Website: apple
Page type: customer-info-address
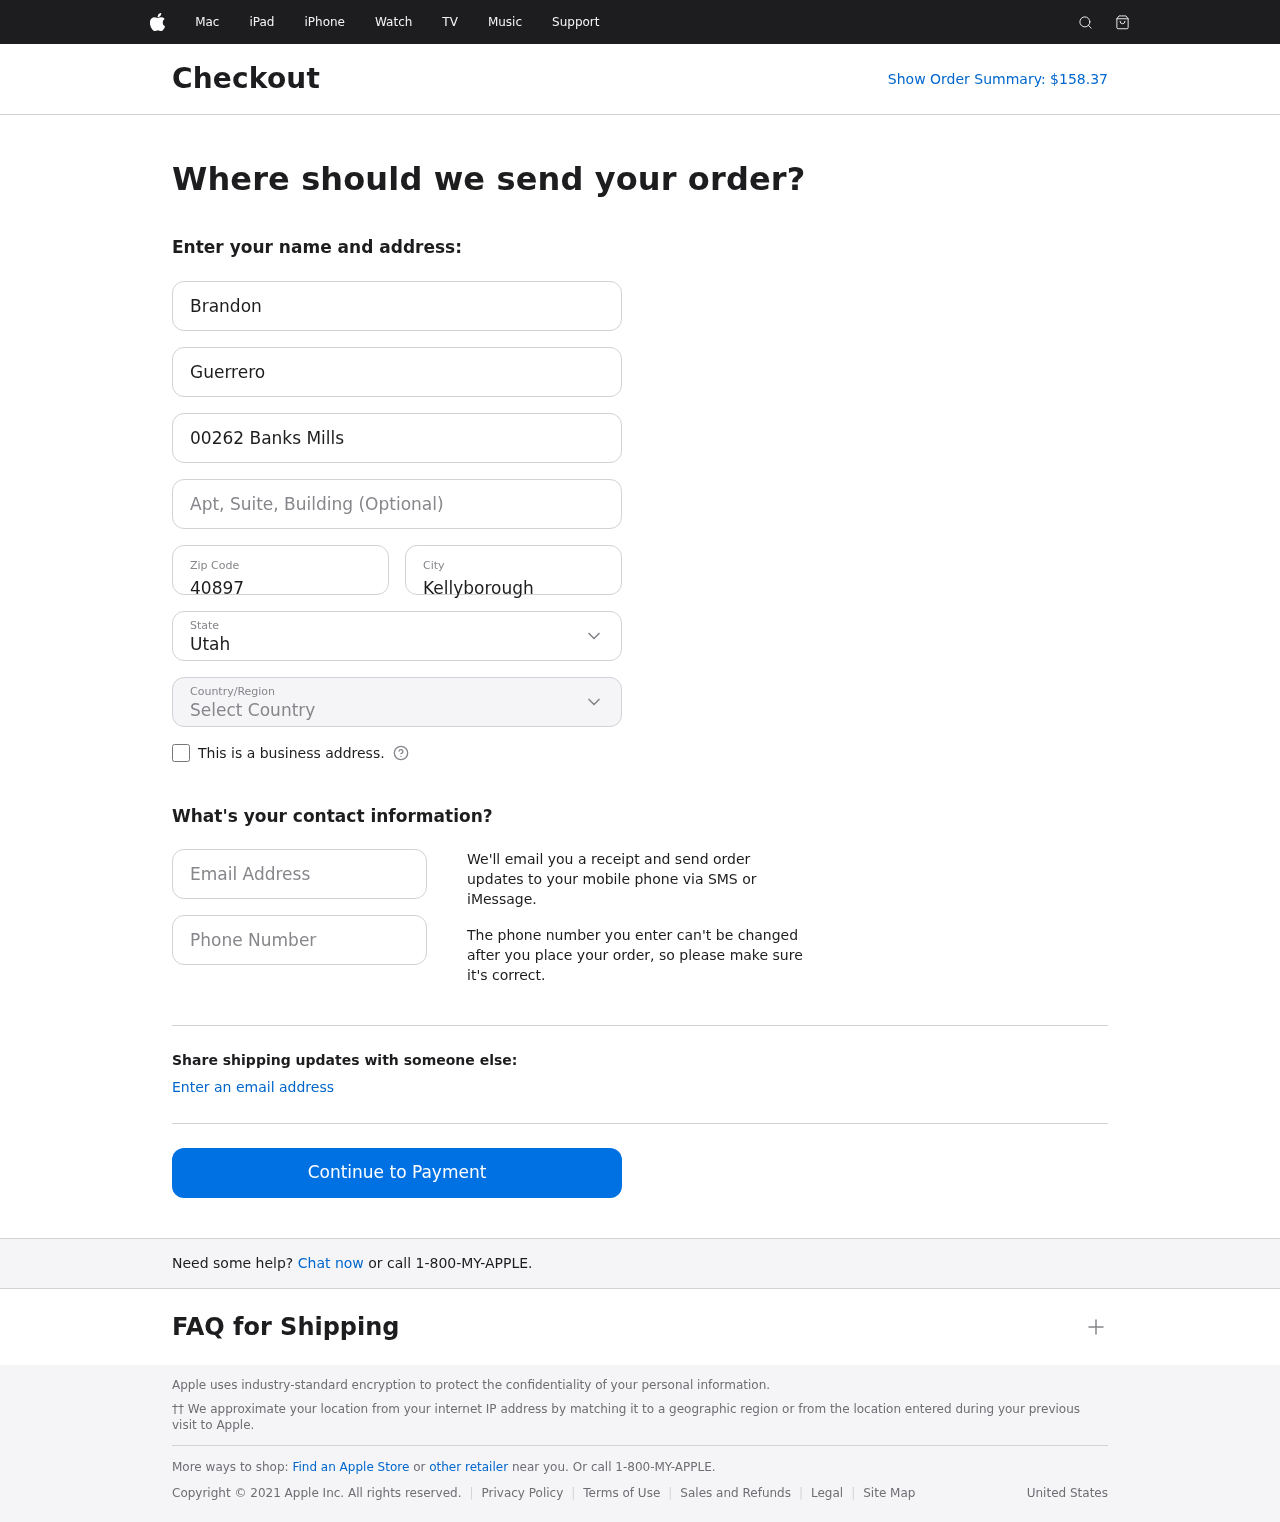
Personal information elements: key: PII_CITY
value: Kellyborough
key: PII_COUNTRY
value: United States
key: PII_EMAIL
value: brandon.guerrero@yahoo.com
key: PII_FIRSTNAME
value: Brandon
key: PII_LASTNAME
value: Guerrero
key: PII_PHONE
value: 6495848668
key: PII_POSTCODE
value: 40897
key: PII_STATE
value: Utah
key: PII_STREET
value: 00262 Banks Mills
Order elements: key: ORDER_TOTAL
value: Show Order Summary: $158.37